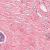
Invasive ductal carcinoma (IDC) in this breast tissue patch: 0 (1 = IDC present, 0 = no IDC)